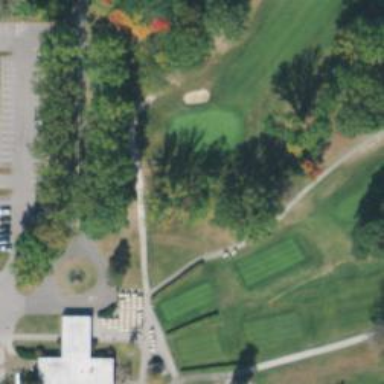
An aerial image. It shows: Path designated for golf carts.